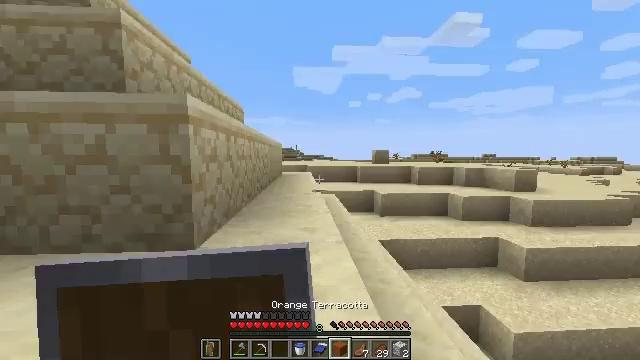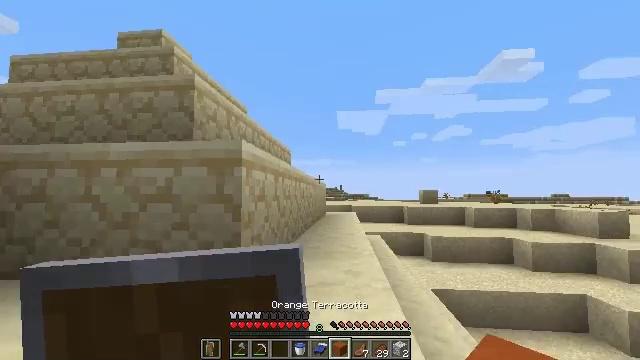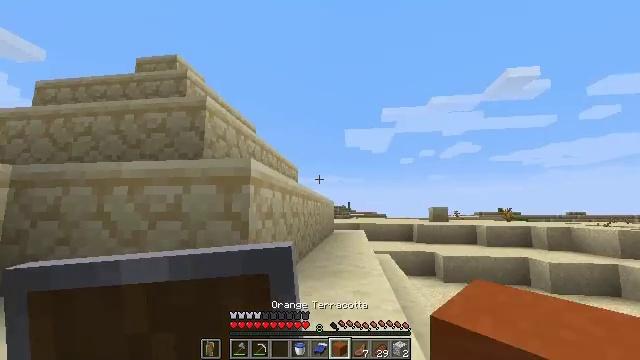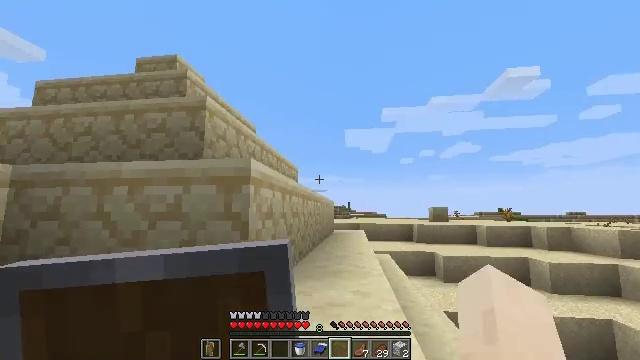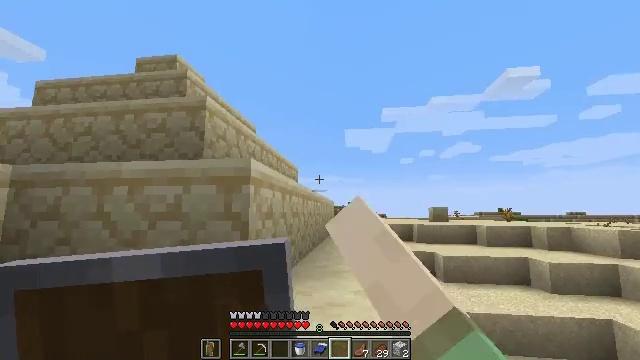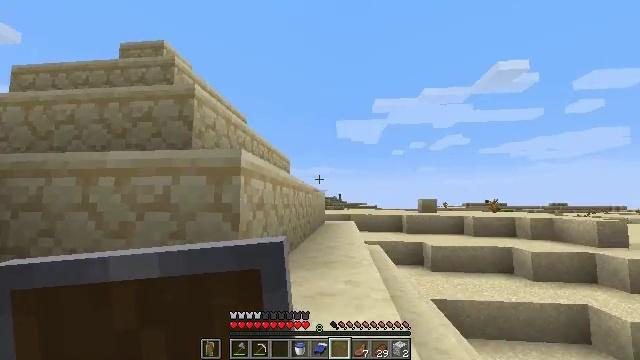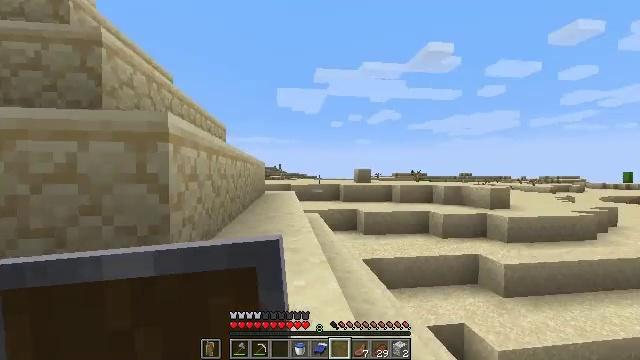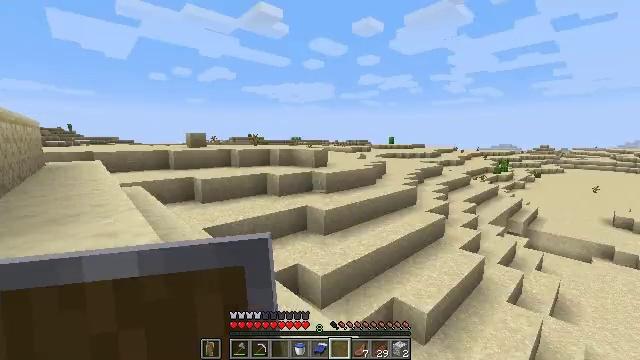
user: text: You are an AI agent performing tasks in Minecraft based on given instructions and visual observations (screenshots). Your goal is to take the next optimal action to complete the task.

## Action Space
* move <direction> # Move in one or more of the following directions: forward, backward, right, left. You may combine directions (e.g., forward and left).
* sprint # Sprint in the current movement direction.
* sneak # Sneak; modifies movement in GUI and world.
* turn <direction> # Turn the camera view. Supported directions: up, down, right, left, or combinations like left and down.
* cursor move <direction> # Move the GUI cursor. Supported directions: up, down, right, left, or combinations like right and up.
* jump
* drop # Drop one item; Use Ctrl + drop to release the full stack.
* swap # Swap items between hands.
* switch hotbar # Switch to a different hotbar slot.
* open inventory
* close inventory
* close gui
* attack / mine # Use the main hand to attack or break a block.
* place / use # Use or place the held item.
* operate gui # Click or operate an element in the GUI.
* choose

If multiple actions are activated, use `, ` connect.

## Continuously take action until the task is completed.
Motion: motion action
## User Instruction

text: Drop a orange terracotta.
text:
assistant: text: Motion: turn left and up
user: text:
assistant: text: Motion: turn left and up
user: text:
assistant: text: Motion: drop
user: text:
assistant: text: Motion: drop
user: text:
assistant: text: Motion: turn right and down, drop
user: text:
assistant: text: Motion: turn right and down
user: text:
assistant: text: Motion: turn right and down
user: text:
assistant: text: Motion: jump